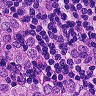
Metastatic tissue present: yes